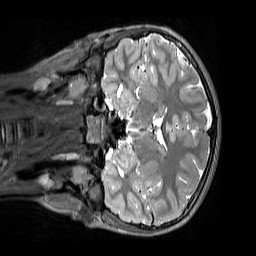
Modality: T2w
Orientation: coronal
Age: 11
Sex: male
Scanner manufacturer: siemens
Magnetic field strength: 3 T
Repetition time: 3.2 s
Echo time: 0.408 s